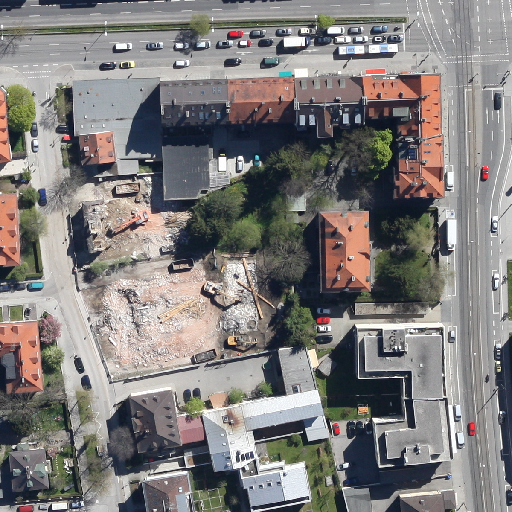
Referring expression: van driving on the road